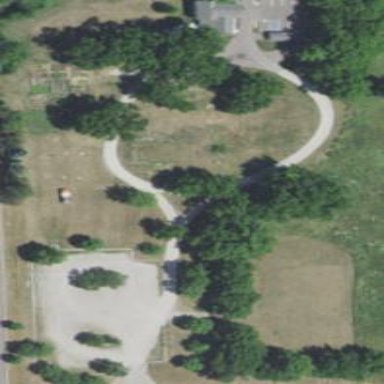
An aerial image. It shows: Park.